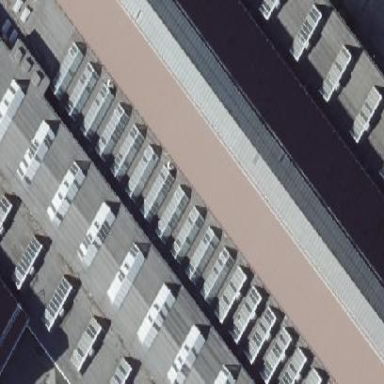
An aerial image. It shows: Industrial building.